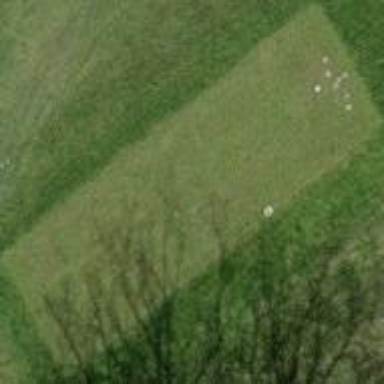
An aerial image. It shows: Golf tee on grassy land.